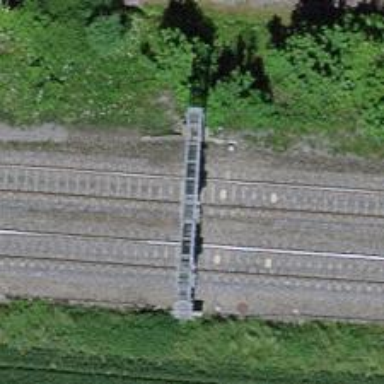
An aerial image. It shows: Railway signal.